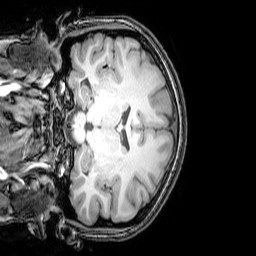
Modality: T1w
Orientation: coronal
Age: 25
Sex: female
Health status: healthy
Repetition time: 0.081 s
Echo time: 0.037 s